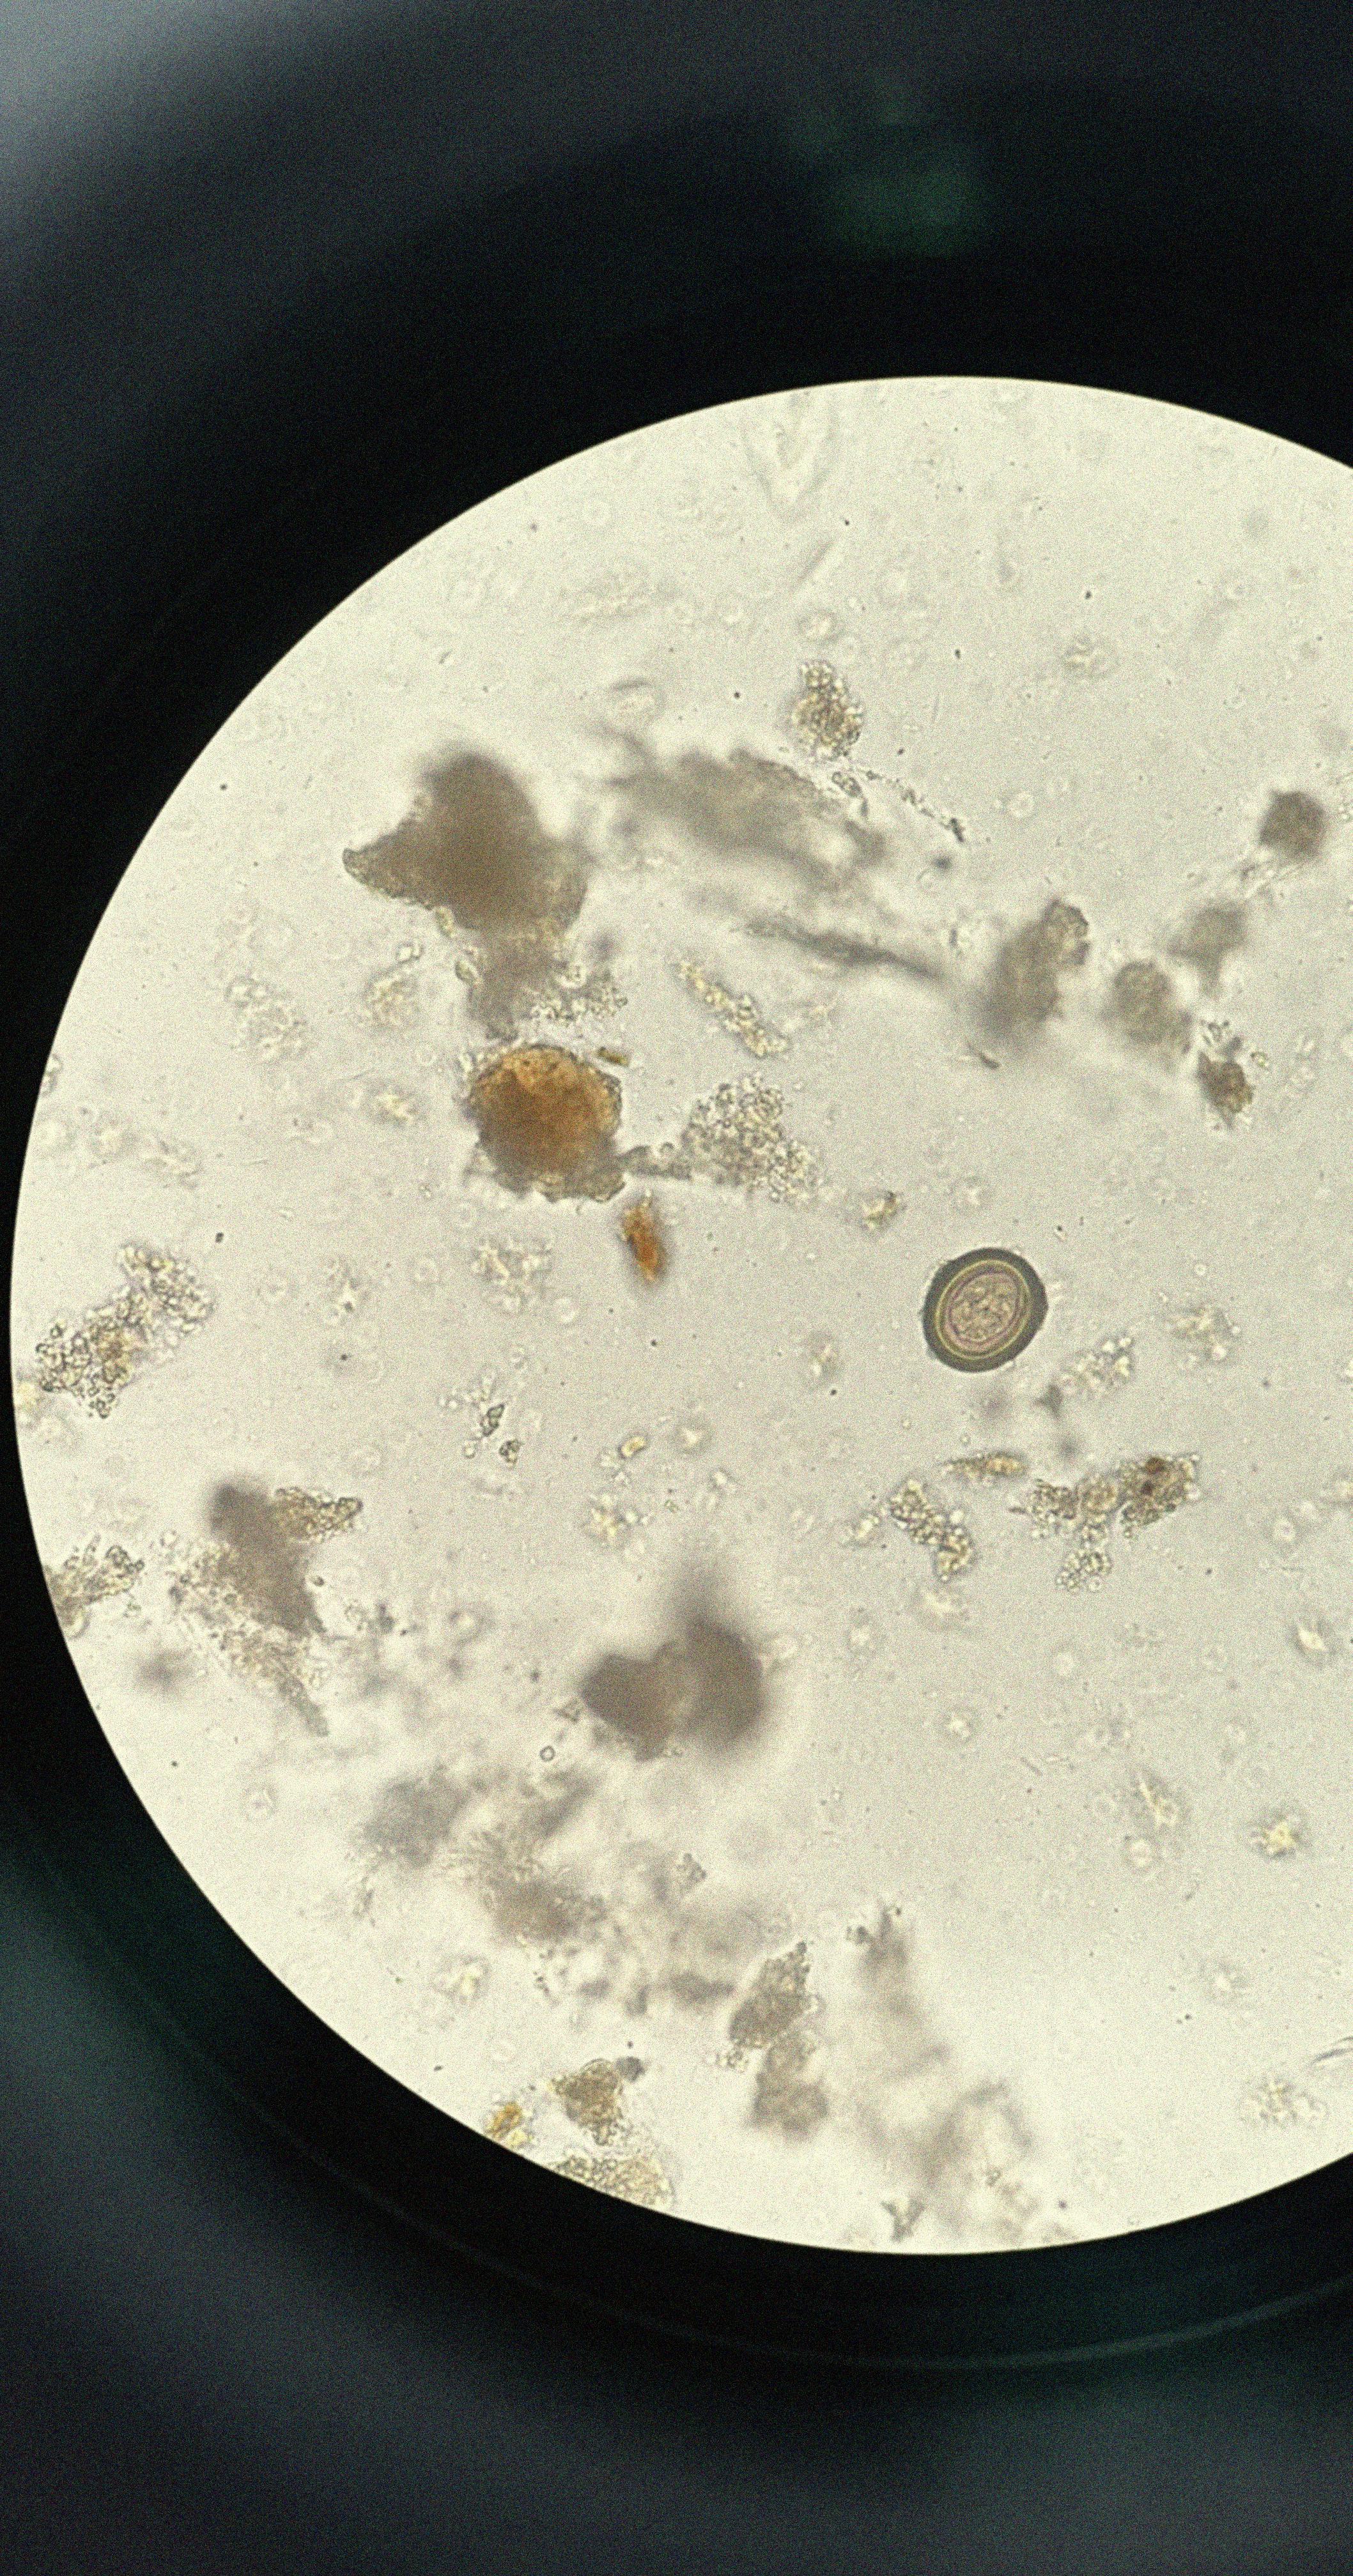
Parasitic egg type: Taenia spp. egg